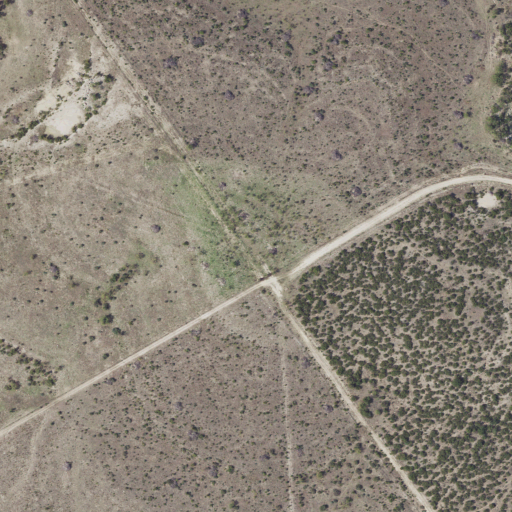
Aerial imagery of mountain in Texas named Ketchum Mountain containing shrub, open development, and low intensity development